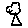
Label: tree